Aerial crown-view tile of a tropical tree (Barro Colorado Island, Panama), acquired 20250317:
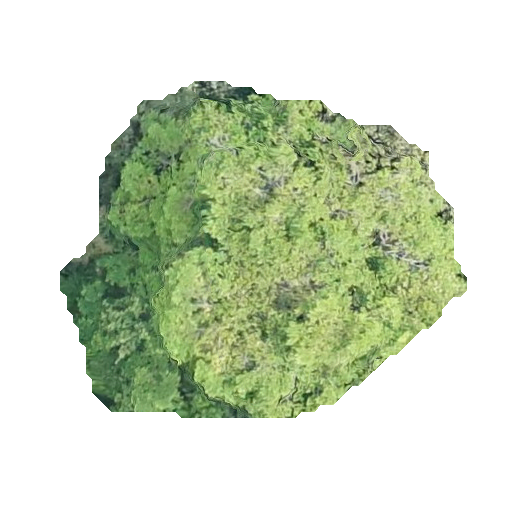
Species: Terminalia amazonia
GBIF accepted scientific name: Terminalia amazonica
Crown area: 150.04 m²